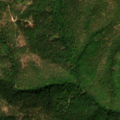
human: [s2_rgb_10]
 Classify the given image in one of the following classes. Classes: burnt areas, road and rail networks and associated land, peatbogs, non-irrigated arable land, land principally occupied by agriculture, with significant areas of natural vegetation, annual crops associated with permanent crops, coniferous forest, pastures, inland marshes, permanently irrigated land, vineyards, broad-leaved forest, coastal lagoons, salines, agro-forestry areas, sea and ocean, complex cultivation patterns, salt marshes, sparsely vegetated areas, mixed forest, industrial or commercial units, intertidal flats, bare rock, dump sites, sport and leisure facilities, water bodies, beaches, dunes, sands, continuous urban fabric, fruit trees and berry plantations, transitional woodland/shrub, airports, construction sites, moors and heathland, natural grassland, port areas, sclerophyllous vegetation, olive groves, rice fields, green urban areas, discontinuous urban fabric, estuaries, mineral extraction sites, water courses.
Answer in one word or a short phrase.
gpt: broad-leaved forest